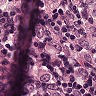
Metastatic tissue present: yes